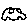
Label: car